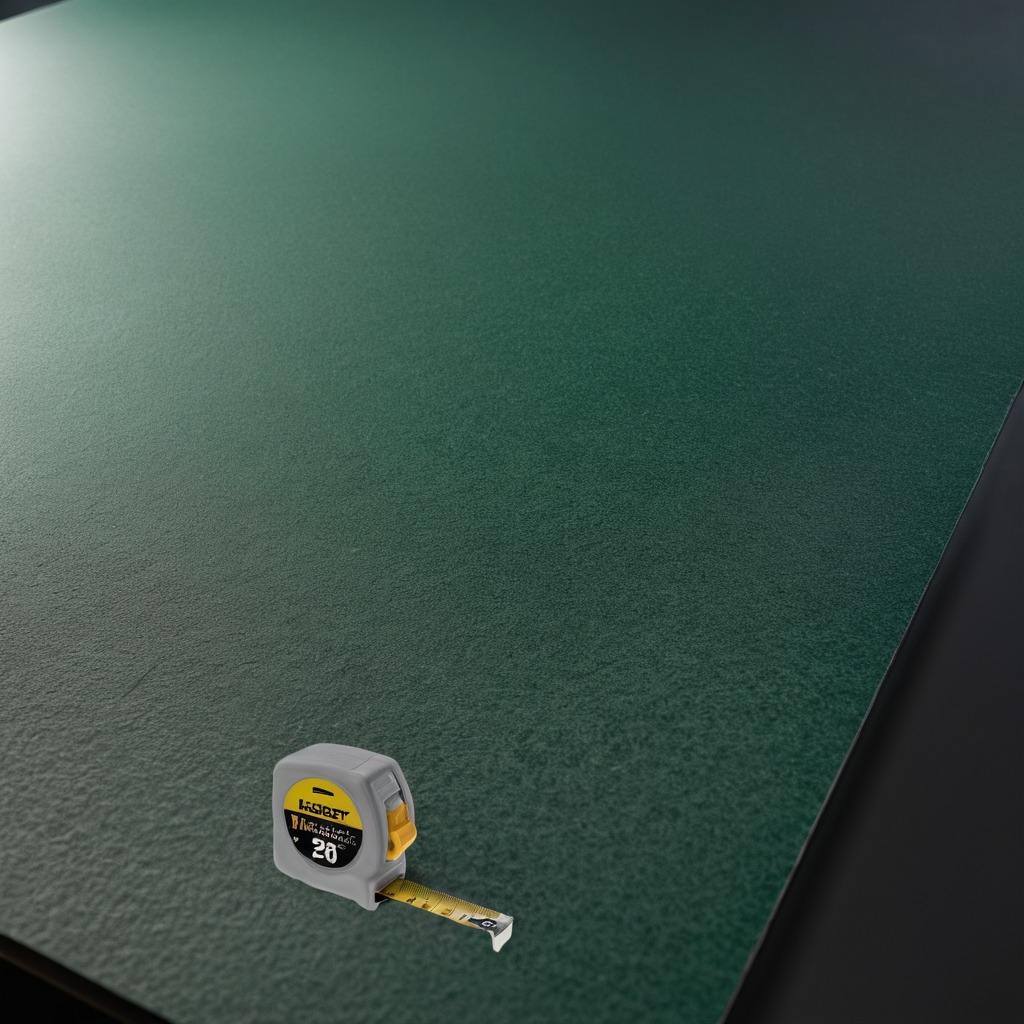
A measuring tape lies on the tabletop.